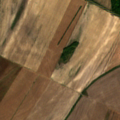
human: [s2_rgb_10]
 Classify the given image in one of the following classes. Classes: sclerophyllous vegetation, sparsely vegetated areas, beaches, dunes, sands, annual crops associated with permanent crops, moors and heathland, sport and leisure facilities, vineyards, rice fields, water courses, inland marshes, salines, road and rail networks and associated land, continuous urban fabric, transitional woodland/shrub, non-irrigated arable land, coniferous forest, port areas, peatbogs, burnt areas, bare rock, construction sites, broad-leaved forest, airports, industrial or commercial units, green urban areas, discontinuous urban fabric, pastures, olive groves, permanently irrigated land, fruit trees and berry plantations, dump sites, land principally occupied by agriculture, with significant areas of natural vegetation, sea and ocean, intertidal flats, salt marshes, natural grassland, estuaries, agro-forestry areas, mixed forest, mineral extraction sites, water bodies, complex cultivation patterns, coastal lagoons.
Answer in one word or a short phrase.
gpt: non-irrigated arable land, broad-leaved forest